Question: when your mouse hover on the ACCESSORIES, the sub-navigation hide behind the slider advertisement lay under IE, i have set the slider lay, 'z-index:99'; the sub-navigation 'z-index:9999';but it doesn't work.

but ok under FF and chrome. how to correct it when under IE. thank you
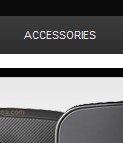
Answer: welcome to community, you are facing this problem in IE7.
IE8, FF and chrome are giving perfect output. What you need to have is make your '.main-container z-index:-10 or -100' or so on.. try any values.
Set your z-index of '.nav-container' and '#nav' in positive values like 'z-index:999' or 9999. try the value and check it simultaneously in all browser so you can identify where your css rules are affecting. For testing purpose you can set 'border:1px solid red;' on any class or id. By using this you can see the boundaries of the element.
Check your position also some time IE treat positions differently. It not necessary that you are trying the z-index on ul or on ul ul work accordingly. Some time we have think about element's parent container also. If your layout or alignment will give problem in other browsers also you can use conditional statements and write specific css for particular browser.
See: <URL>